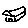
Label: house